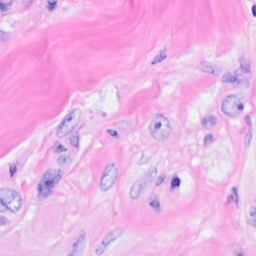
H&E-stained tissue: Breast